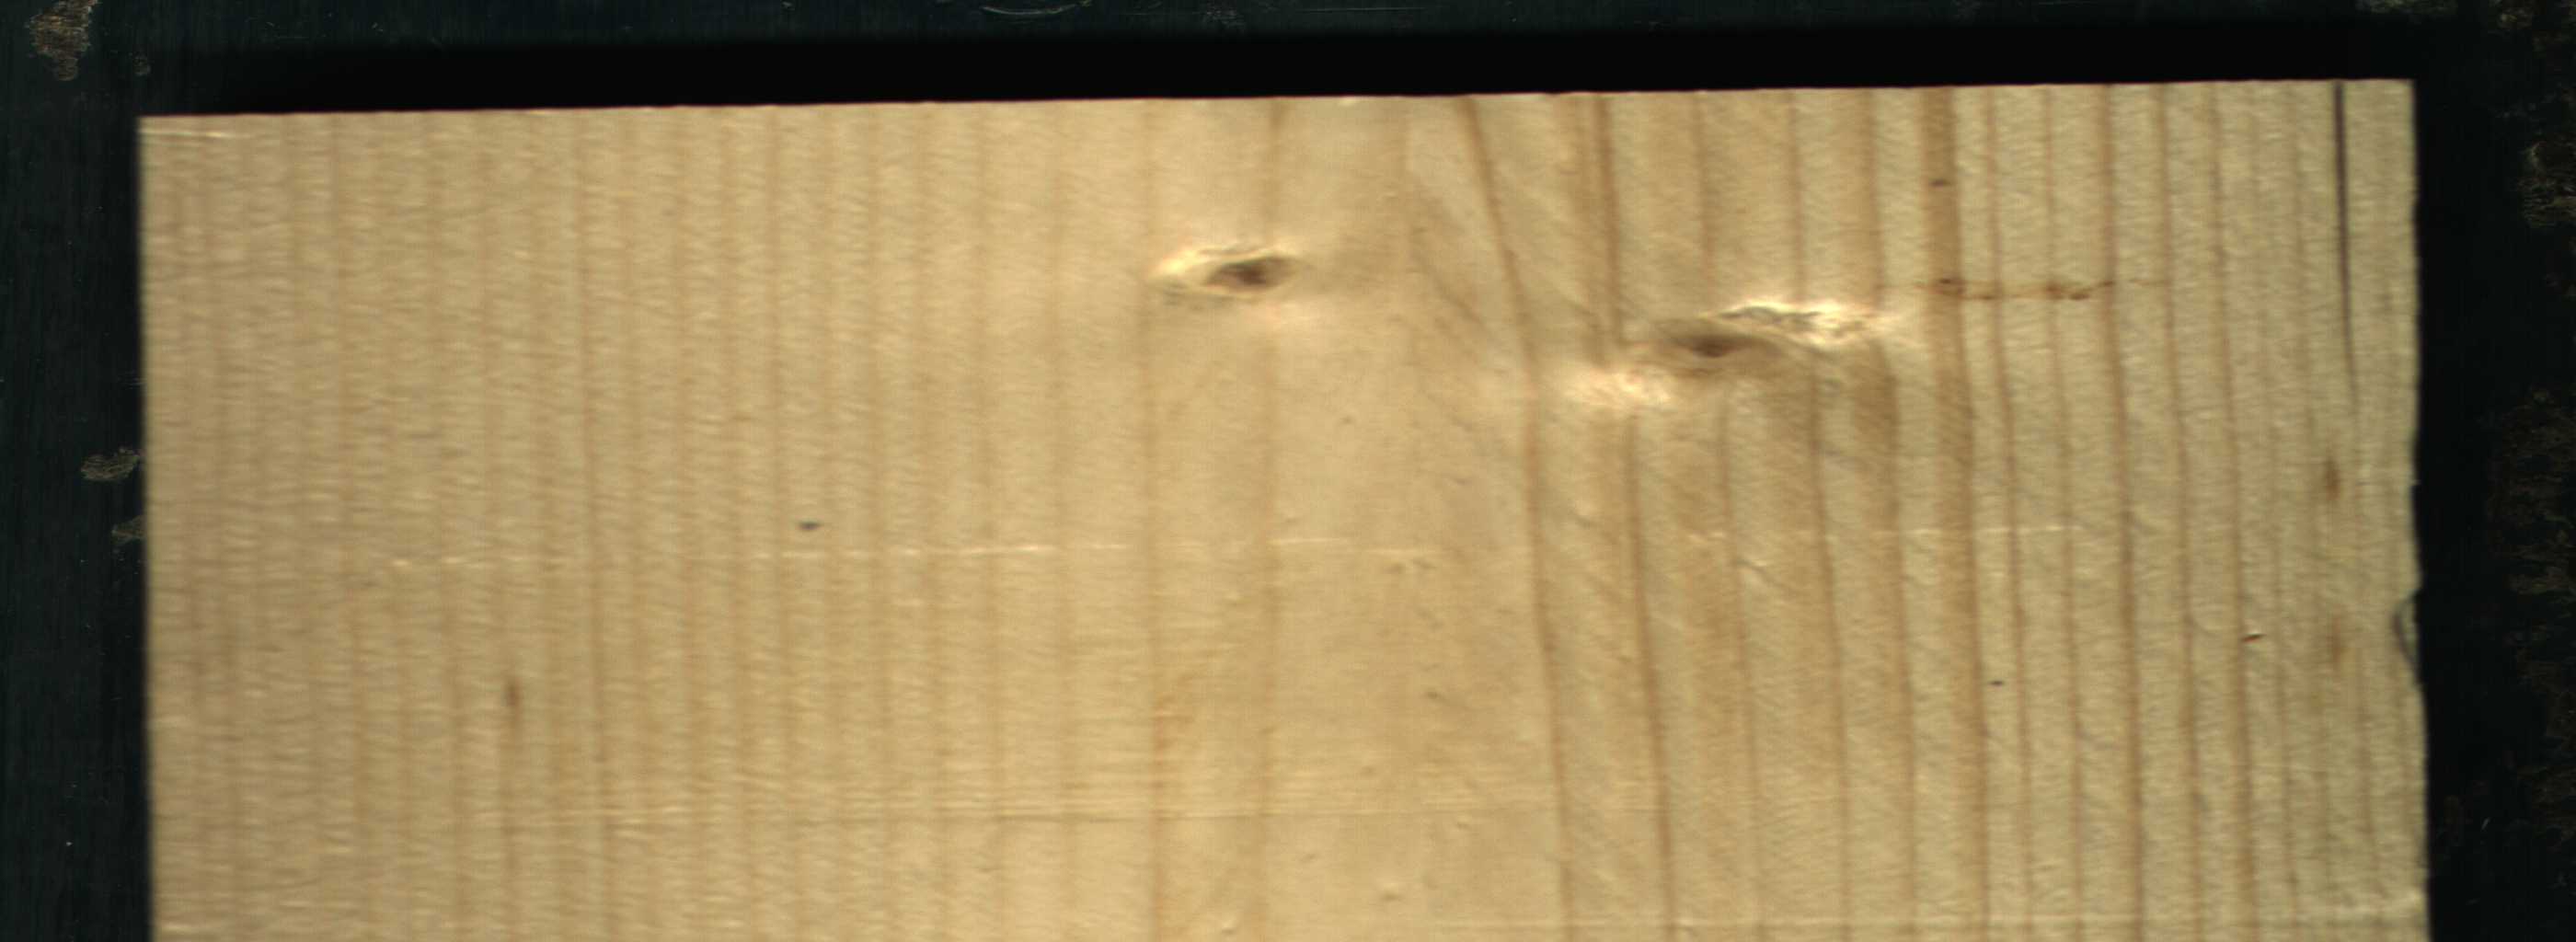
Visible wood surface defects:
Crack
Live_Knot
Live_Knot